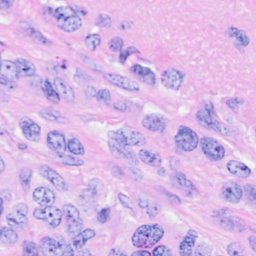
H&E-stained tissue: Breast